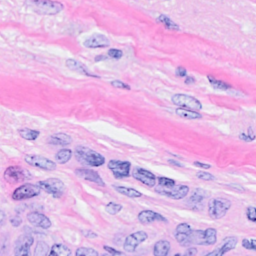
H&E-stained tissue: Breast